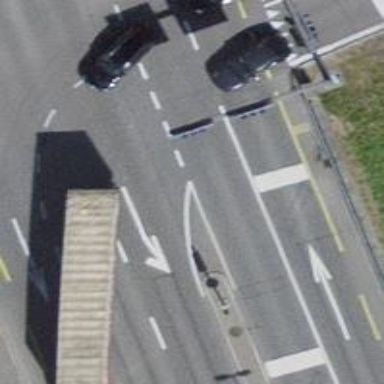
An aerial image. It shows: Road with traffic signals for signaling.